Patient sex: M
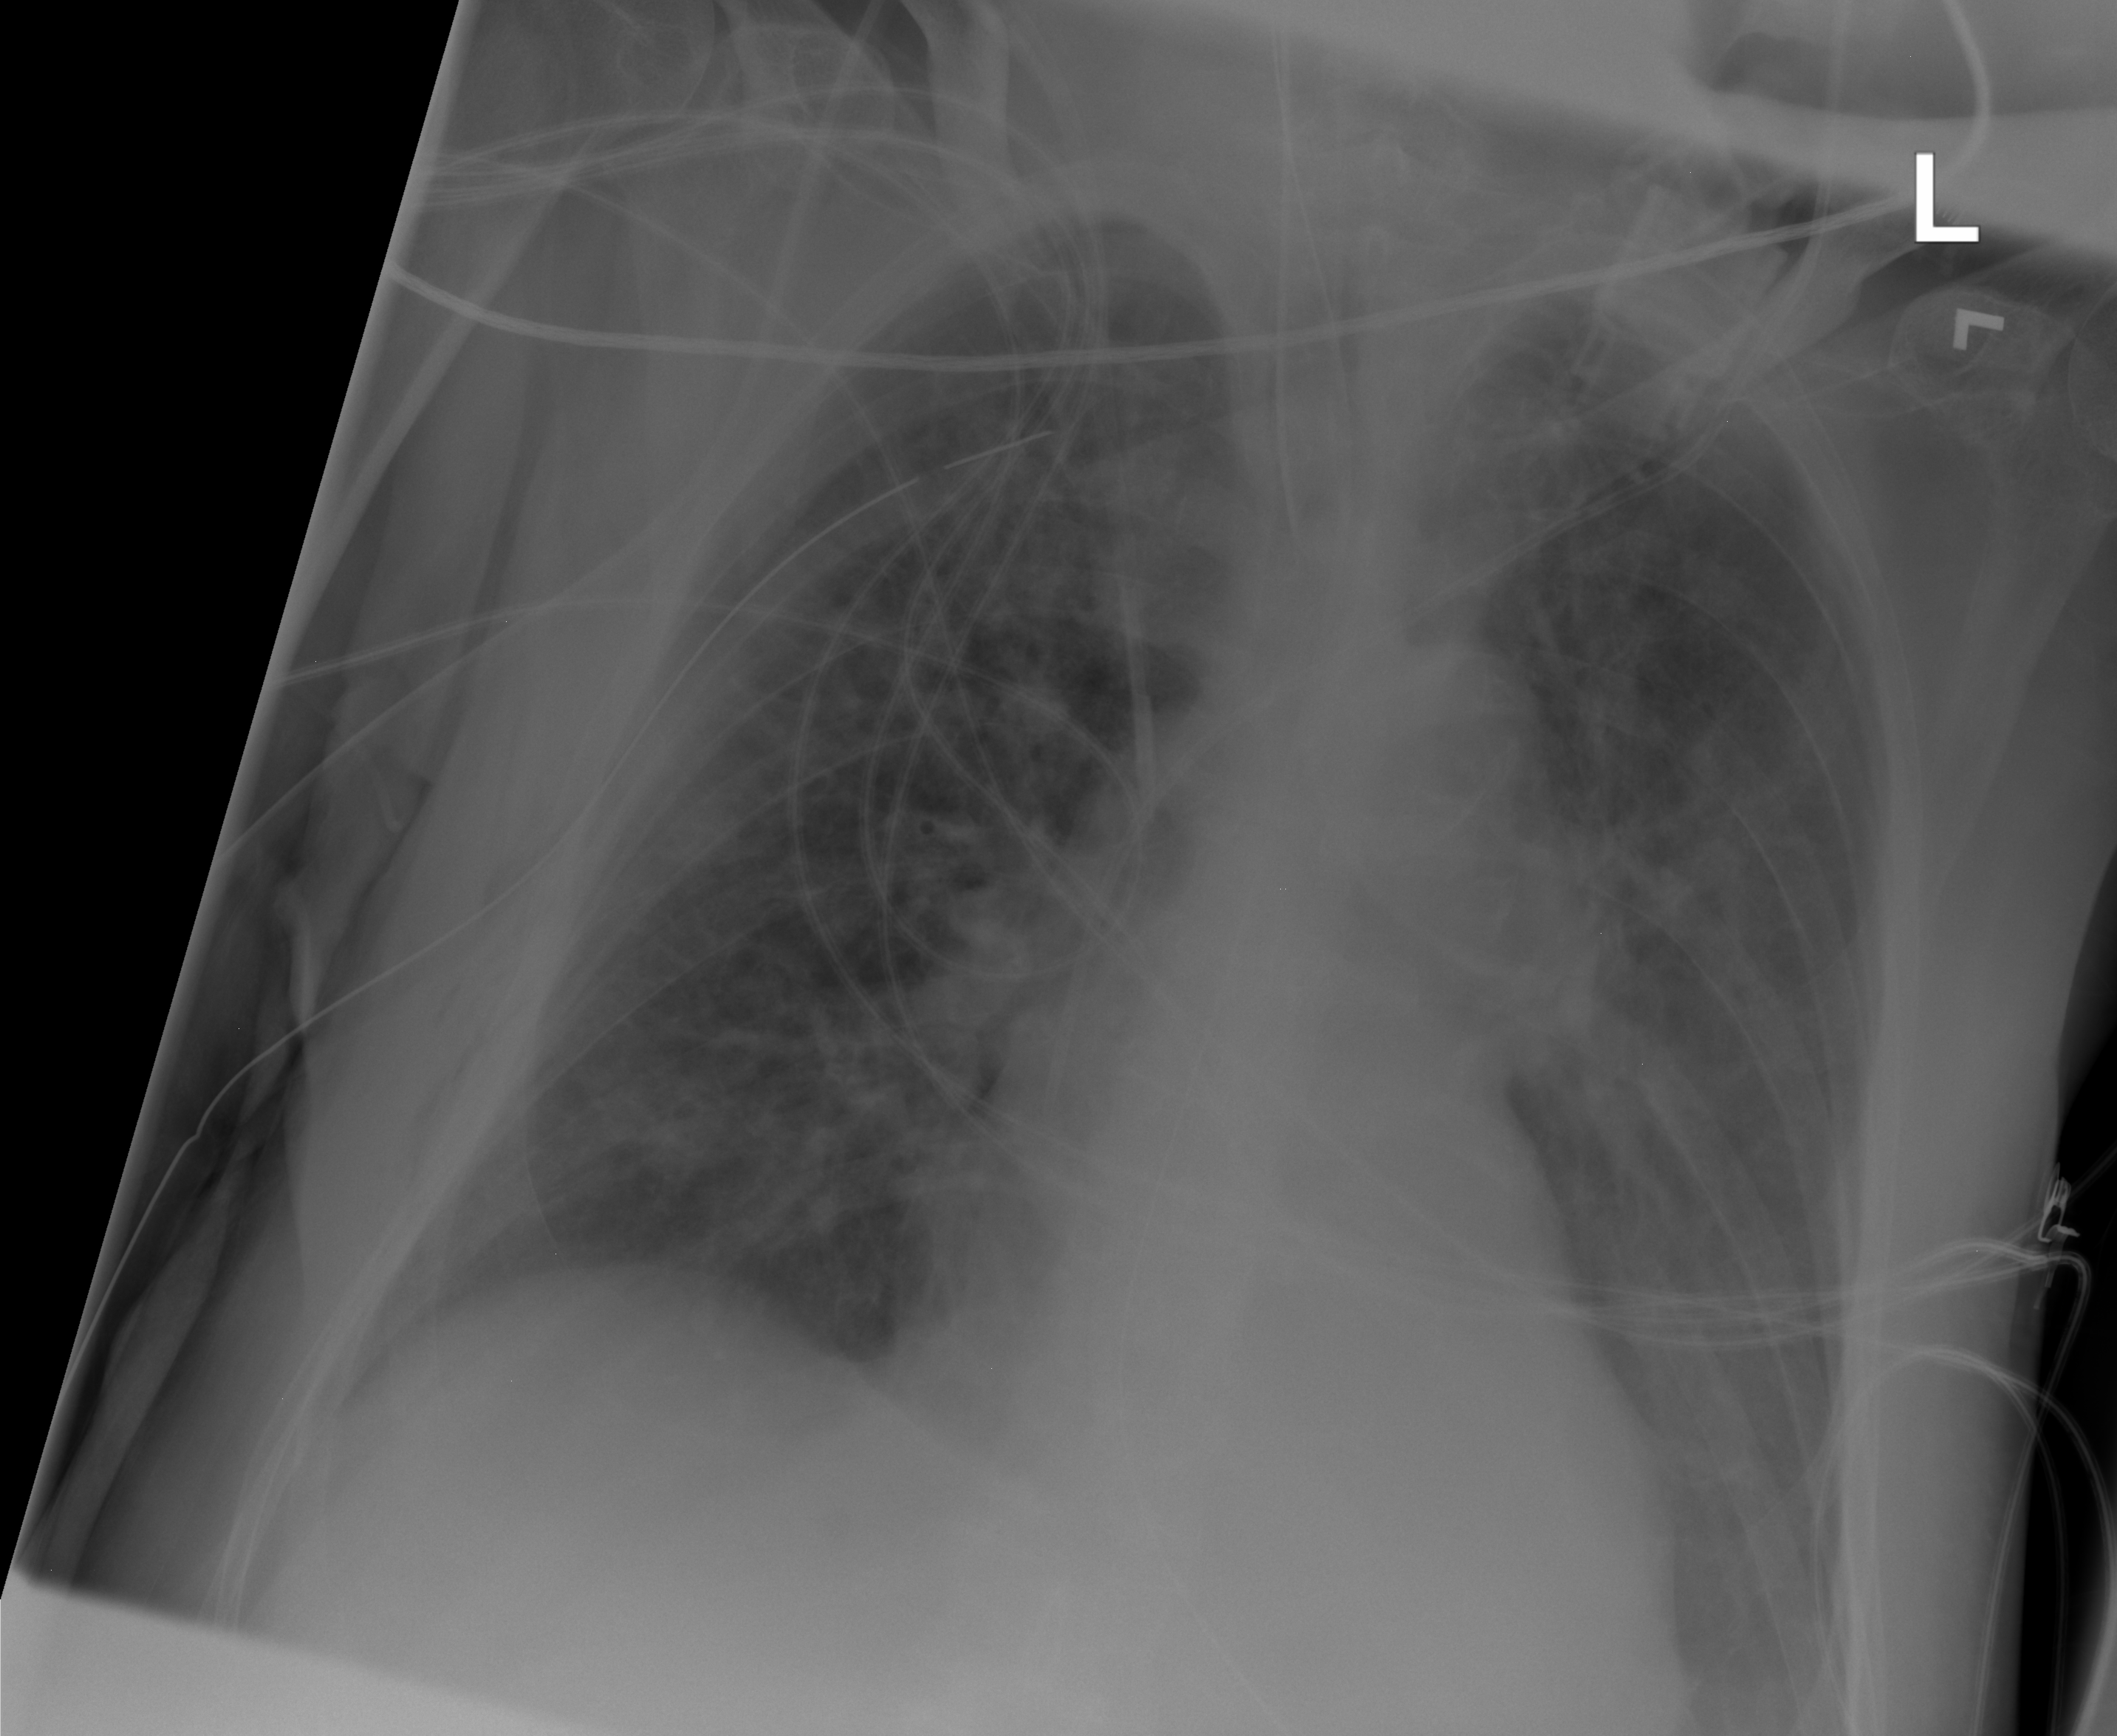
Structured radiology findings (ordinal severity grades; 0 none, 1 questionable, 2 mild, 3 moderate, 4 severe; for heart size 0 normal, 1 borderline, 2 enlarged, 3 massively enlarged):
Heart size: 2
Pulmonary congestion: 2
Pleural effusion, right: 0
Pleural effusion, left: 1
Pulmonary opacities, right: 0
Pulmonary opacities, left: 0
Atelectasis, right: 0
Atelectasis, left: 0